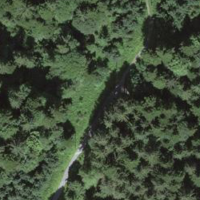
EUNIS habitat code: 43
Species observed at this site:
Petasites albus